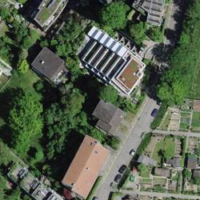
EUNIS habitat code: 55
Species observed at this site:
Fagopyrum esculentum